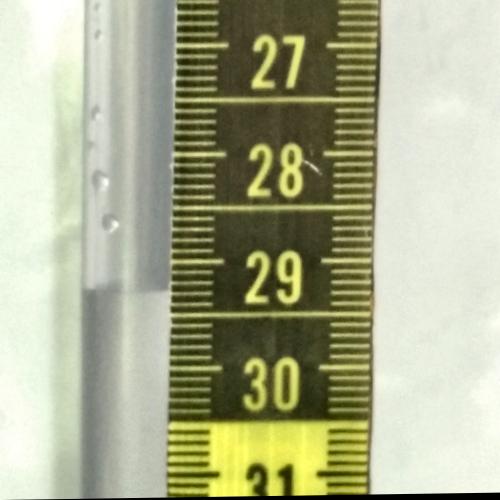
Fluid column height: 29.3 cm